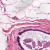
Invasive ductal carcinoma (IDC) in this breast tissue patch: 0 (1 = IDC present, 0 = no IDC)